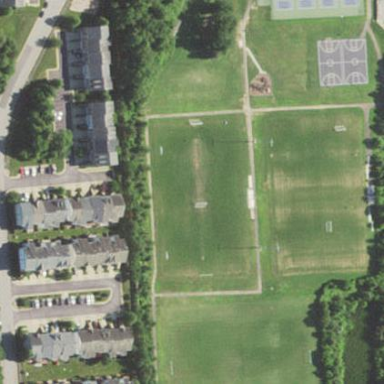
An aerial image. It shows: Soccer pitch designed for multiple sports activities.